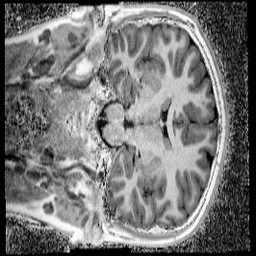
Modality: UNIT1_denoised
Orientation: coronal
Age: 11
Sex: male
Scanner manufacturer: siemens
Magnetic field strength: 3 T
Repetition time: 4 s
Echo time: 0.00299 s